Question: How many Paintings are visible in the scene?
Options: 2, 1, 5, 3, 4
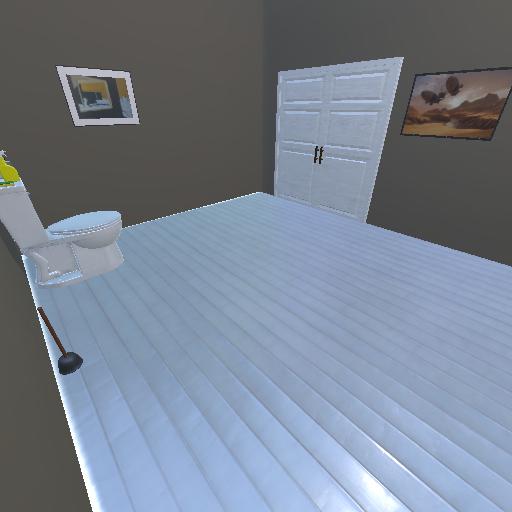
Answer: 2